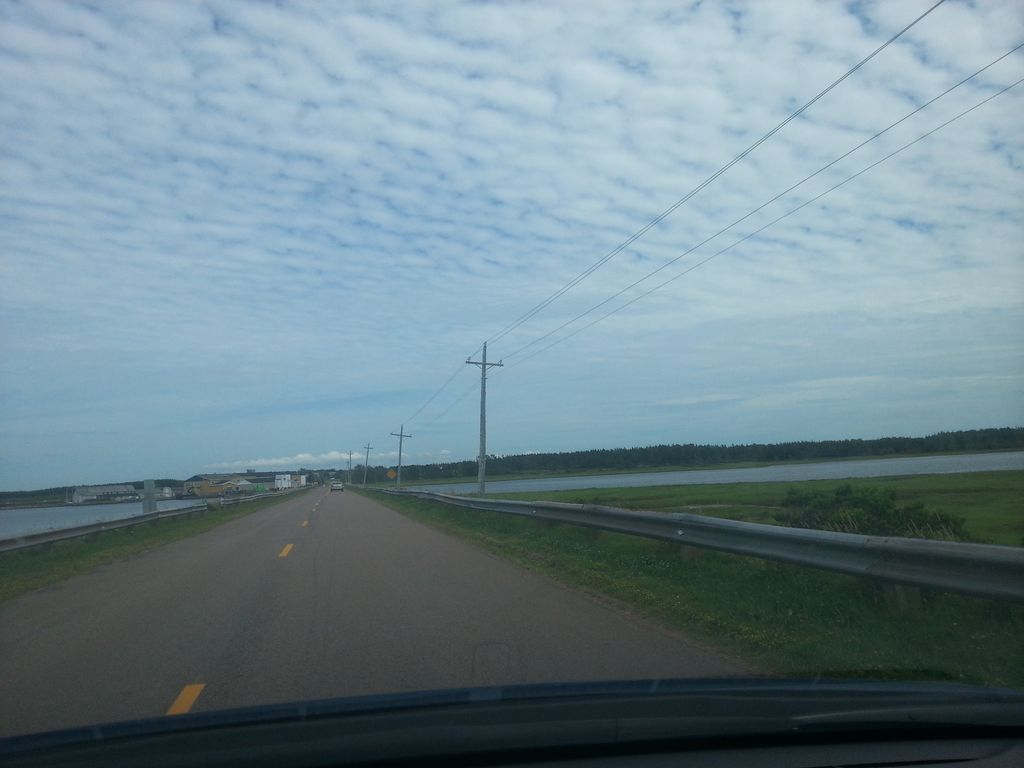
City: charlottetown